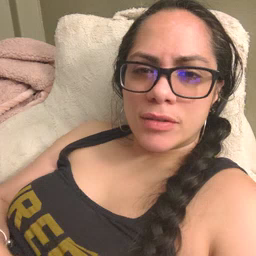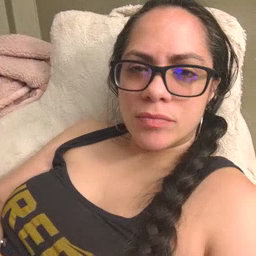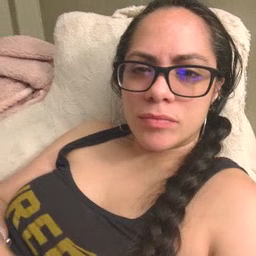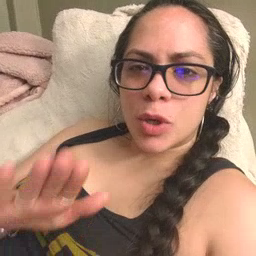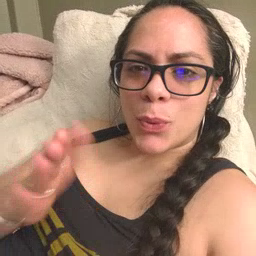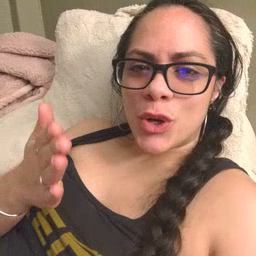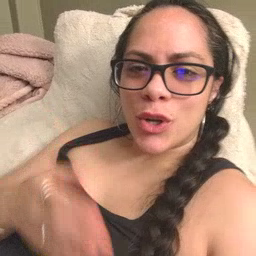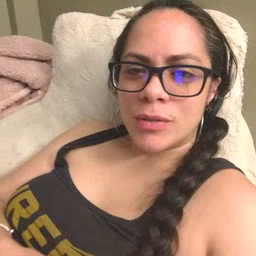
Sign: book